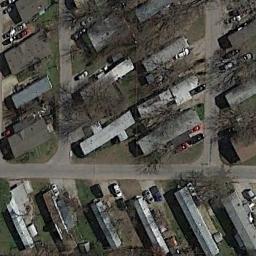
Label: residential